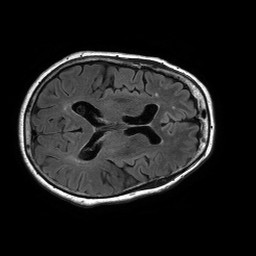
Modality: FLAIR
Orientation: axial
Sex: female
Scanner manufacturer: philips
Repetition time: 11 s
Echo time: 0.125 s